Interaction volume radius: 10 \u00c5
Interaction volume height: 25 \u00c5
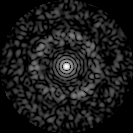
Disorder parameter: 0.8482